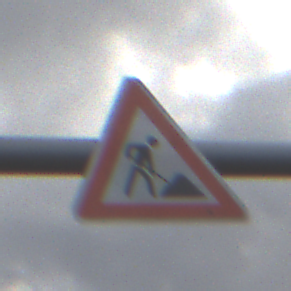
Verkehrszeichen: Arbeitsstelle
Umgebung: Outdoor, Nature
Tageszeit: Midday
Wetter: PartlyCloudy
Licht: Natural
Jahreszeit: NotSpecified
Kontrast: LowContrast